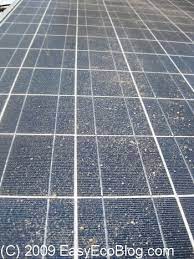
Label: Dusty